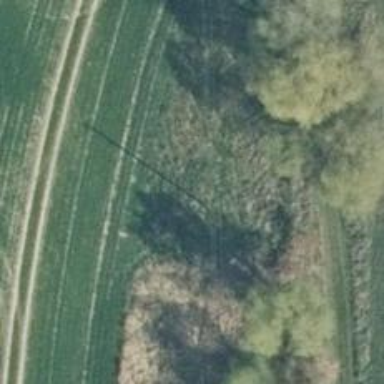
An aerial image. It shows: Power pole.